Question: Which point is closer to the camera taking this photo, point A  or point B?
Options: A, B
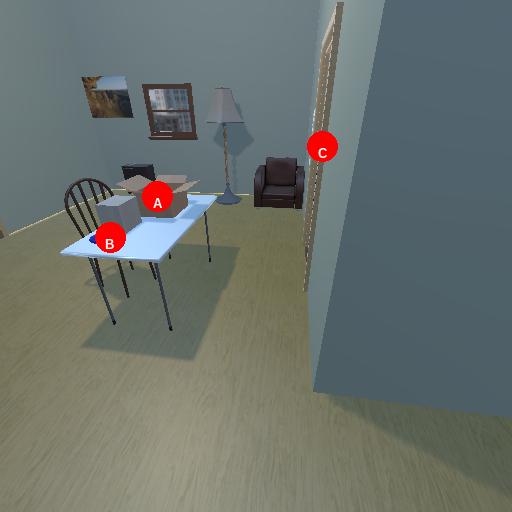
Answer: A